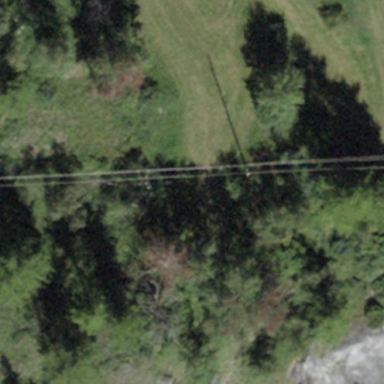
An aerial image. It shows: Forest with evergreen needle-leaved trees.